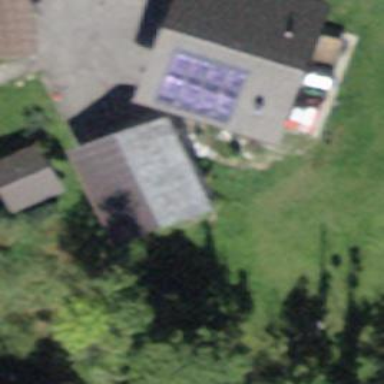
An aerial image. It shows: Garage building.